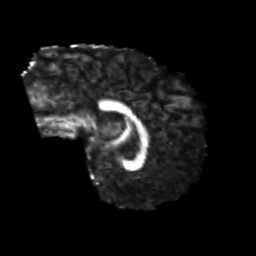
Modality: FA
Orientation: sagittal
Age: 25
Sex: female
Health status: healthy
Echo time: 0.074 s